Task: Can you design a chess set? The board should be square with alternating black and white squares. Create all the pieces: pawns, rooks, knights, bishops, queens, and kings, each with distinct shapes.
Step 2558:
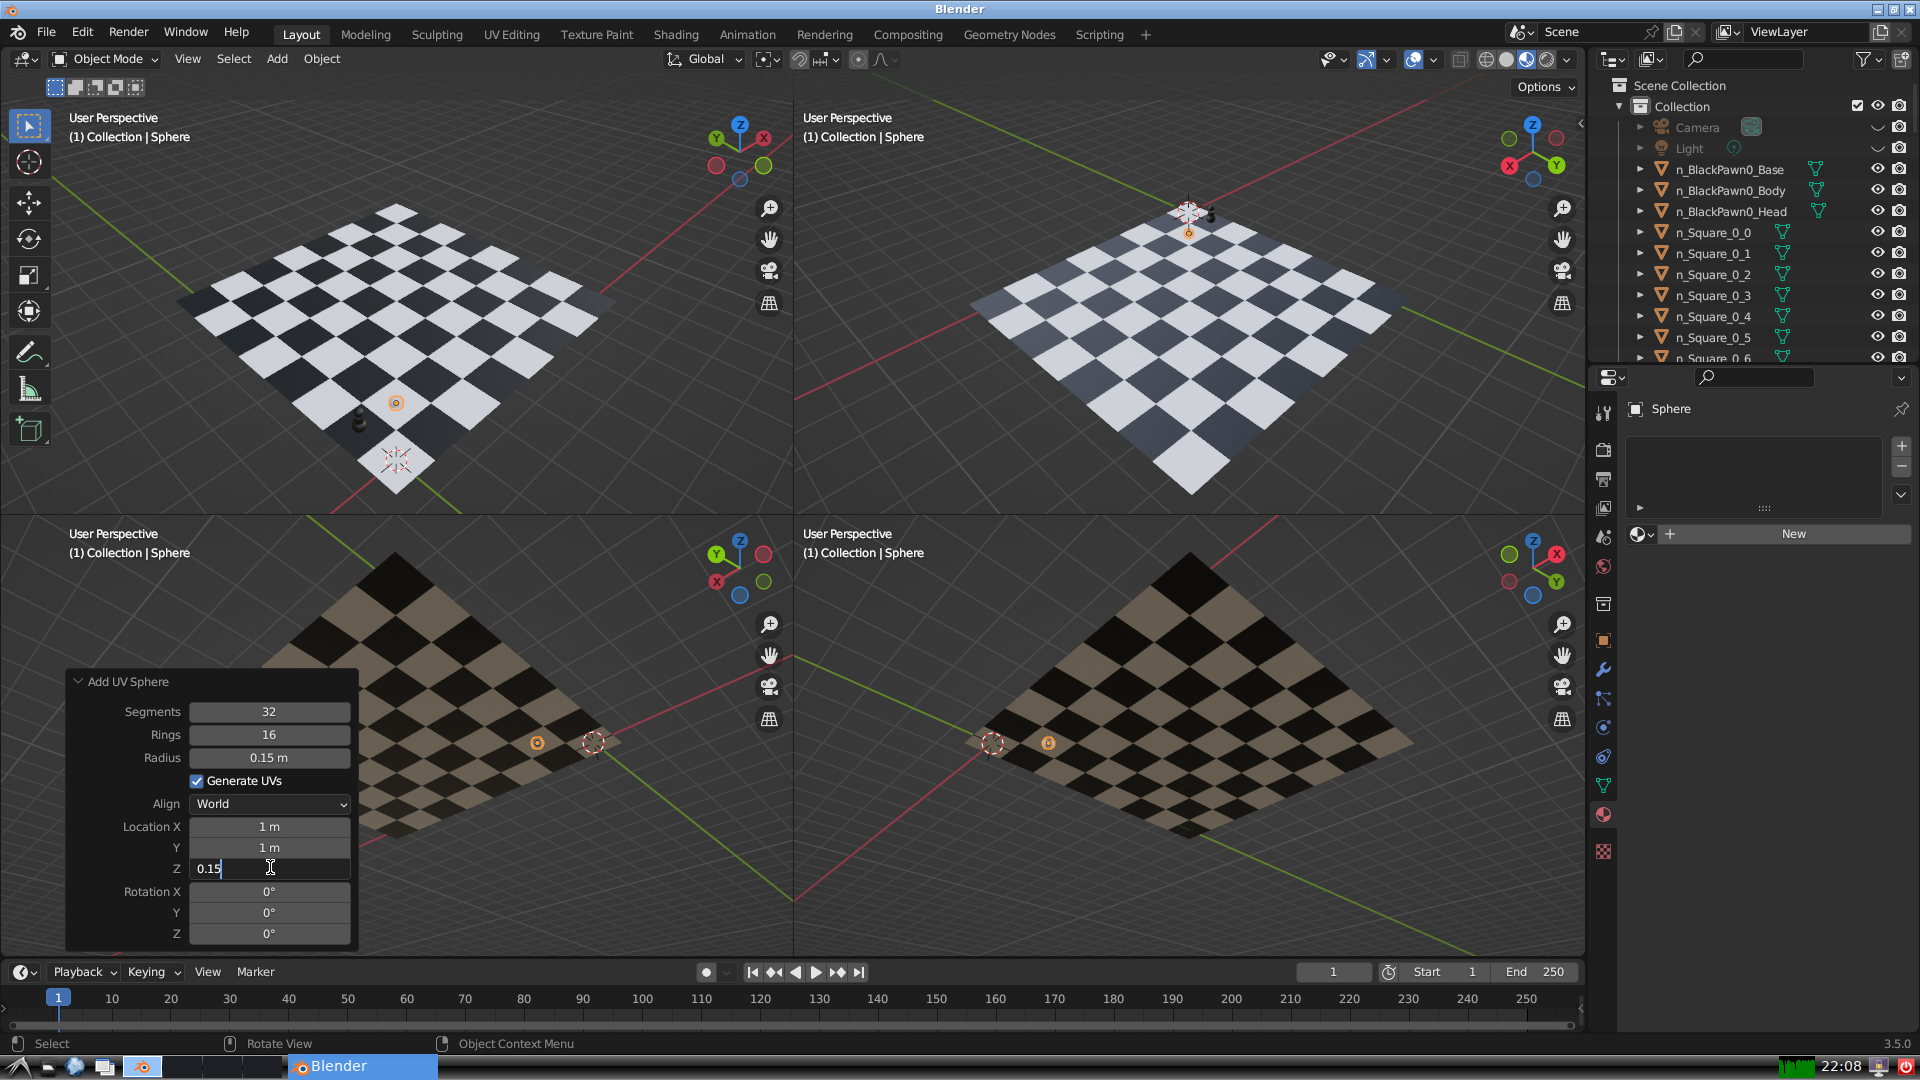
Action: {"key_press": ['Return']}